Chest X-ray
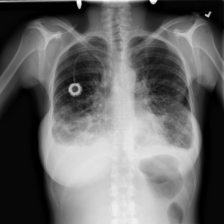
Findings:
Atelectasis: negative
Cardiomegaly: negative
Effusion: negative
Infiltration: negative
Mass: negative
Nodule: negative
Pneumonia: negative
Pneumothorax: negative
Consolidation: negative
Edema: negative
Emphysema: negative
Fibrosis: negative
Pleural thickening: negative
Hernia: negative